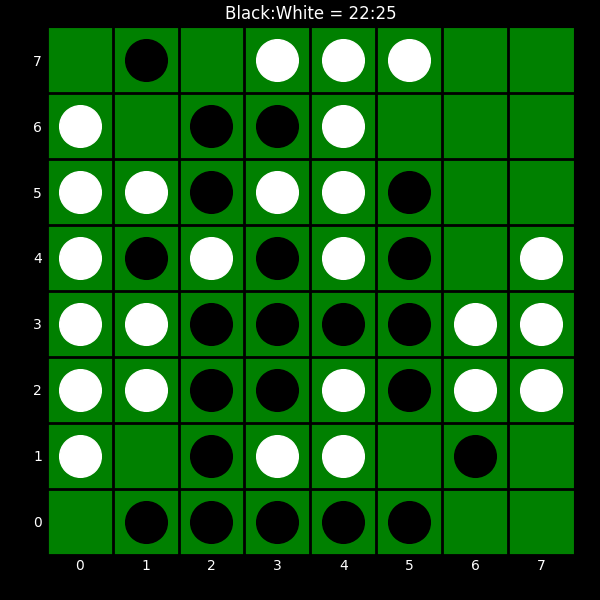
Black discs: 22
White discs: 25